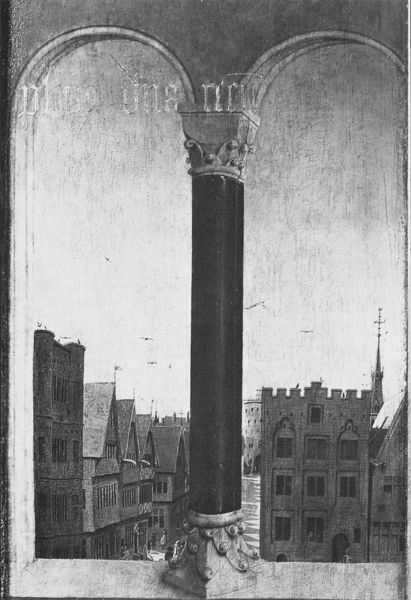
Titel: Der Genter Altar
Künstler: Jan van Eyck
Standort: Gent, Kathedrale St. Bavo (EU - B)
Schlagwörter: himmel, wasser, fluss, kirchturm, stadt, fenster, grau, straße, säule, tür, zeichnung, blick, haus, barock, sockel, bild, niederlande, häuser, vögel, kirche, renaissance, turm, bogen, fassade, fassaden, rundbogen, tor, zinnen, bögen, burg, höhe, kreuz, fenter, torbogen, schwarzweiss, radierung, kapitell, etagen, korinthisch, stockwerke, akanthusblätter, fensteransicht